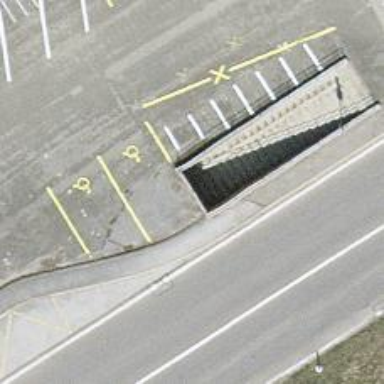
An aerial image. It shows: Road with steps.